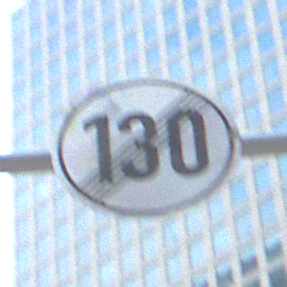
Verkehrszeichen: EndeGeschwindigkeit130
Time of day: MorningAfternoon
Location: Outdoor (Urban)
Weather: PartlyCloudy
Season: NotSpecified
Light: Natural